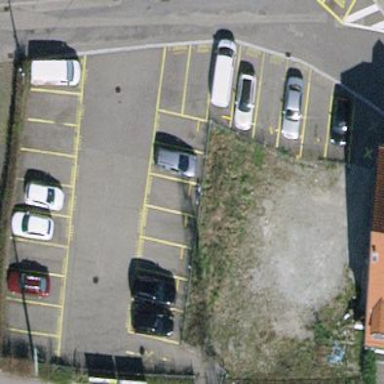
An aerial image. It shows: Parking area with surface.